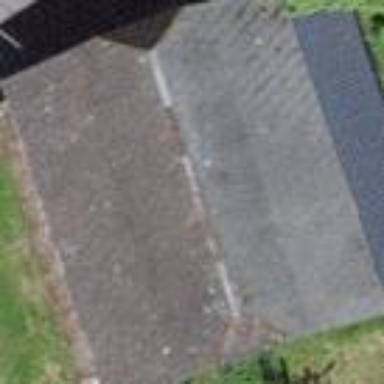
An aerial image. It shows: Barn.